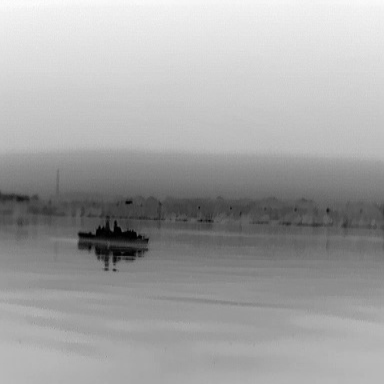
There is a warship in the infrared image.